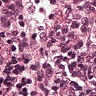
Metastatic tissue present: no